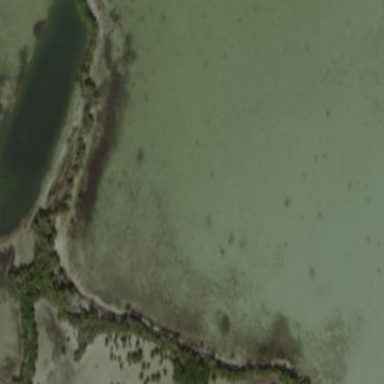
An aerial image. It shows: Wetland area with mangrove vegetation.